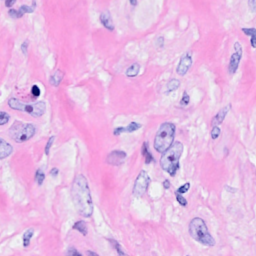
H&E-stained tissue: Breast